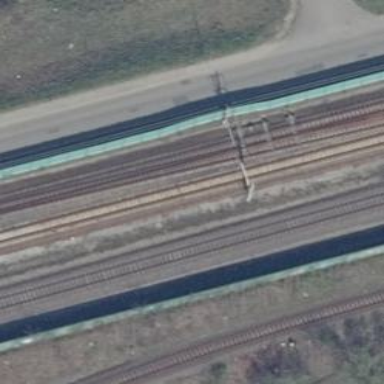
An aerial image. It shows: Milestone along the railway with catenary mast.